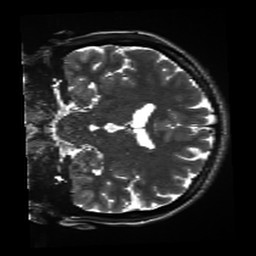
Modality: inplaneT2
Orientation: coronal
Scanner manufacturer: siemens
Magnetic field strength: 3 T
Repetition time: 11 s
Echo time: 0.059 s